Question: I have a C# project using windows forms. I need to let the user enter the location of a text file, so they will need some way to browse files and folders i.e. a button that opens a file explorer. What tool (in the toolbox) would this be in Visual Studio 2010? I tried DirectoryEntry and DirectorySearcher but that just adds something to the bottom like this:

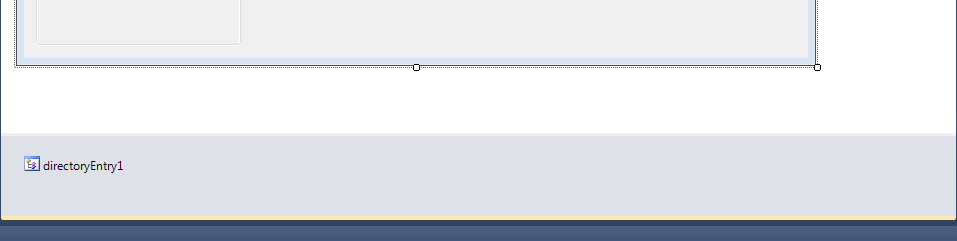
Answer: It's not that easy. You want the file open dialog. You would have to add a button, then in the handler for the button open the dialog.
'''
OpenFileDialog fdlg = new OpenFileDialog();
if(fdlg.ShowDialog() == DialogResult.OK)
{
// do something here with fdlg.FileName ;
}
'''
<URL>